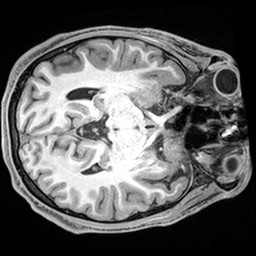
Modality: T1w
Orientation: axial
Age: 30
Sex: male
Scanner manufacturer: siemens
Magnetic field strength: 3 T
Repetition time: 2.4 s
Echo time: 0.0022 s